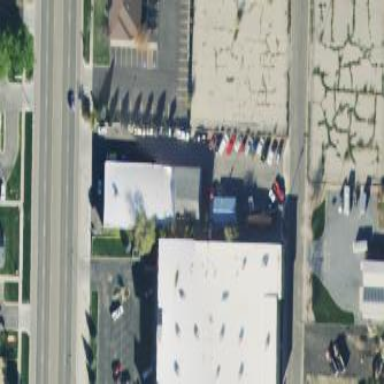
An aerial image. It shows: Fitness center building.